Field crop: maize
Growth stage: 2
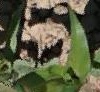
Species: maize